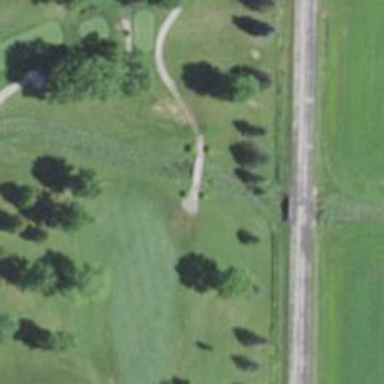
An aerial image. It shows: Path designated for golf carts.